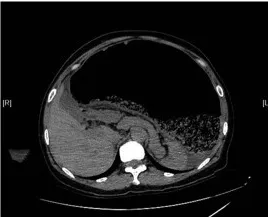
Imaging examination of the transverse colonic duplication. (b) CT scan shows a giant cyst in the abdominal cavity.
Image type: radiology (ct)